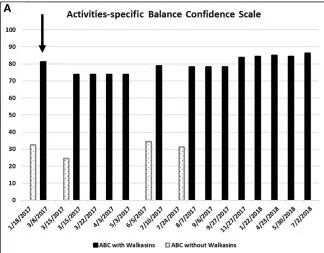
Scores on the Activities-specific Balance Confidence (ABC).
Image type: chart (chart)